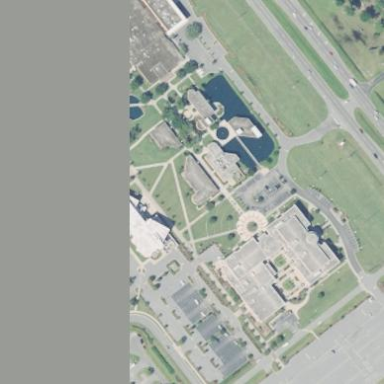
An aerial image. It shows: College.